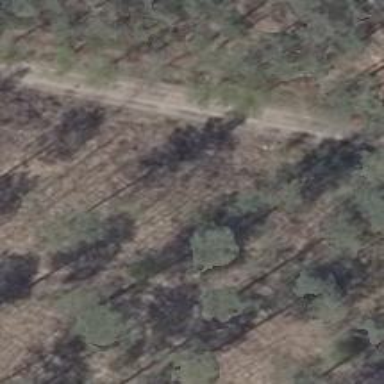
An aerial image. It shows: Sandy track road with grade3 tracktype.